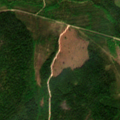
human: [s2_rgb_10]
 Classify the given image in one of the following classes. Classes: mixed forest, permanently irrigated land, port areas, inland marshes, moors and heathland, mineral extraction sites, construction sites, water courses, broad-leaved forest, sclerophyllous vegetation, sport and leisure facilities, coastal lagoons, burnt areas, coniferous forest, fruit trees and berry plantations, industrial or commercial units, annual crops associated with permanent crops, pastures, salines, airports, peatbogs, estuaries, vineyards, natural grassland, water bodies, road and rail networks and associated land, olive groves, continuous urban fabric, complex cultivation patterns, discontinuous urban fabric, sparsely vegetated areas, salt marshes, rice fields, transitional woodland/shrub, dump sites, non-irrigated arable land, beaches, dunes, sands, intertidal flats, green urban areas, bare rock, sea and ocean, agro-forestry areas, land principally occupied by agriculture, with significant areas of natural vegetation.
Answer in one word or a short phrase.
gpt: coniferous forest, mixed forest, transitional woodland/shrub